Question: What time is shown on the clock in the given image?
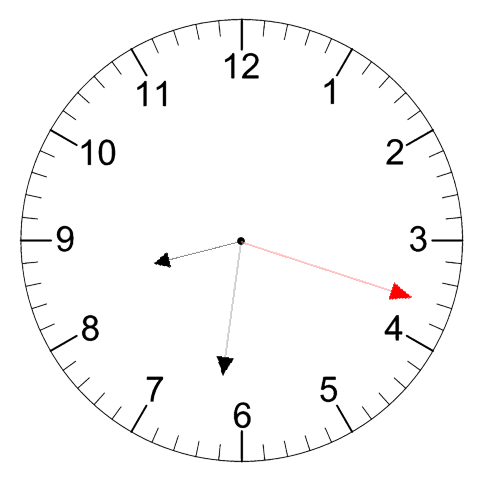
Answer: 08:31:18